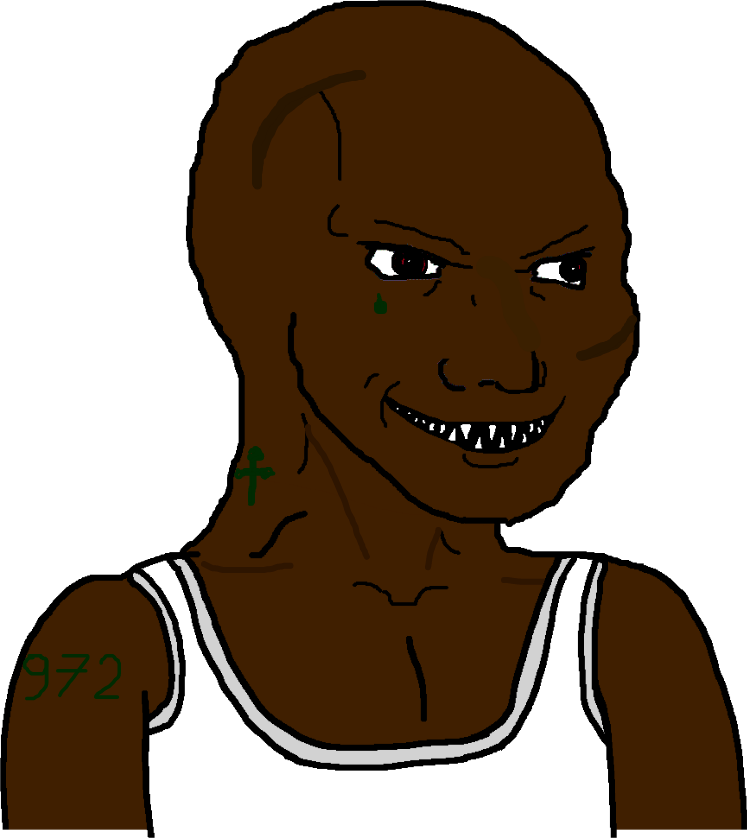
Label: 5_Blackjak